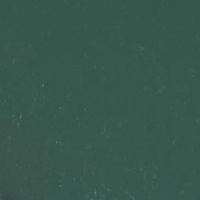
EUNIS habitat code: 15
Species observed at this site:
Corvus corone
Actitis hypoleucos
Fulica atra
Dendrocopos major
Buteo buteo
Sylvia atricapilla
Chroicocephalus ridibundus
Larus michahellis
Erithacus rubecula
Pica pica
Phoenicurus ochruros
Sitta europaea
Garrulus glandarius
Columba livia
Phoenicurus phoenicurus
Falco tinnunculus
Cyanistes caeruleus
Anas platyrhynchos
Sturnus vulgaris
Chloris chloris
Streptopelia decaocto
Corvus frugilegus
Passer domesticus
Fringilla coelebs
Carduelis carduelis
Columba palumbus
Turdus merula
Phalacrocorax carbo
Tachymarptis melba
Parus major
Milvus migrans
Milvus milvus
Motacilla alba
Ciconia ciconia
Accipiter nisus
Delichon urbicum